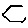
Label: hexagon